Question: I getting code 0 error while compiling very simple code. How do I solve it?
I using VS 2017 for the first time.
'''
#include <stdio.h>
void main()
{
printf("My name is Haim");
}
'''

The two rows in the middle are not supposed to be there!
Haim
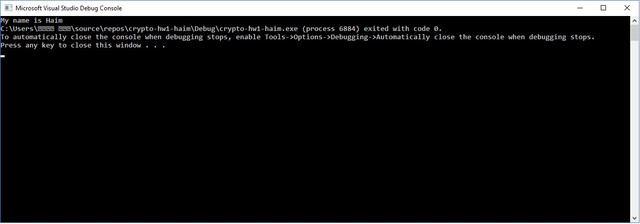
Answer: Your 'main()' should return some exit code. So int should be as the return type.
In the other hand exit code '0' means, that everything was succesfull, <URL>.